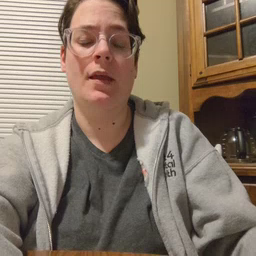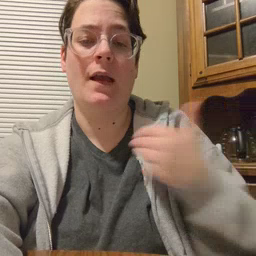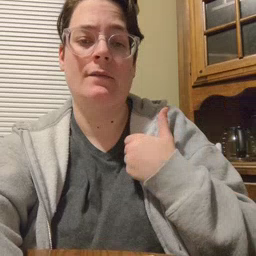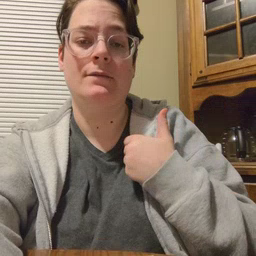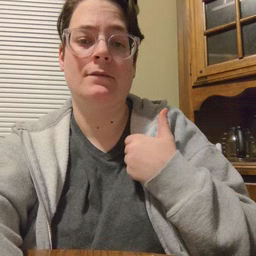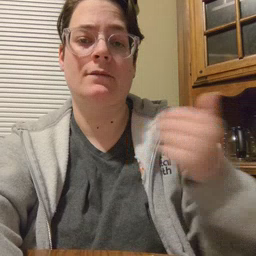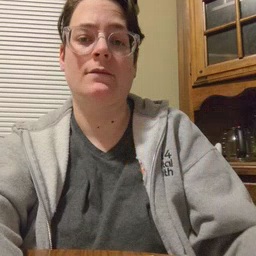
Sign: have